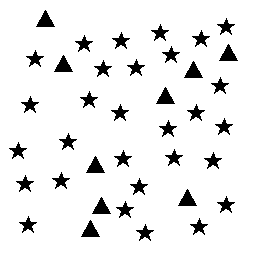
Squares: 0
Triangles: 9
Stars: 29
Total shapes: 38